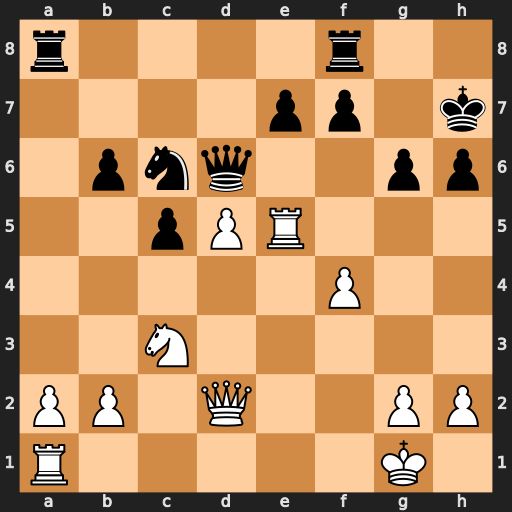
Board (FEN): r4r2/4pp1k/1pnq2pp/2pPR3/5P2/2N5/PP1Q2PP/R5K1
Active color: w
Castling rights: -
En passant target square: -
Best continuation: Ne4 Qc7 dxc6